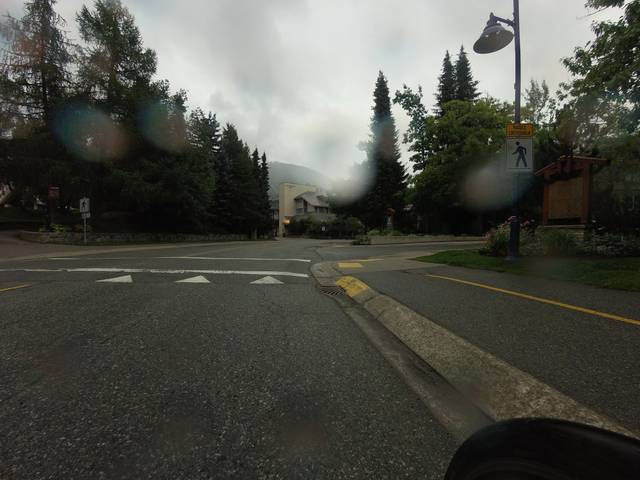
Region: Canada
Coordinates: 50.114, -122.958